Question: I have to show graph for gender and age in twitter like facebook demograph (attached with this)...
Is it possible to get data for gender and age from twitter using oauth or api according to follower count ?

Thanks in advance....
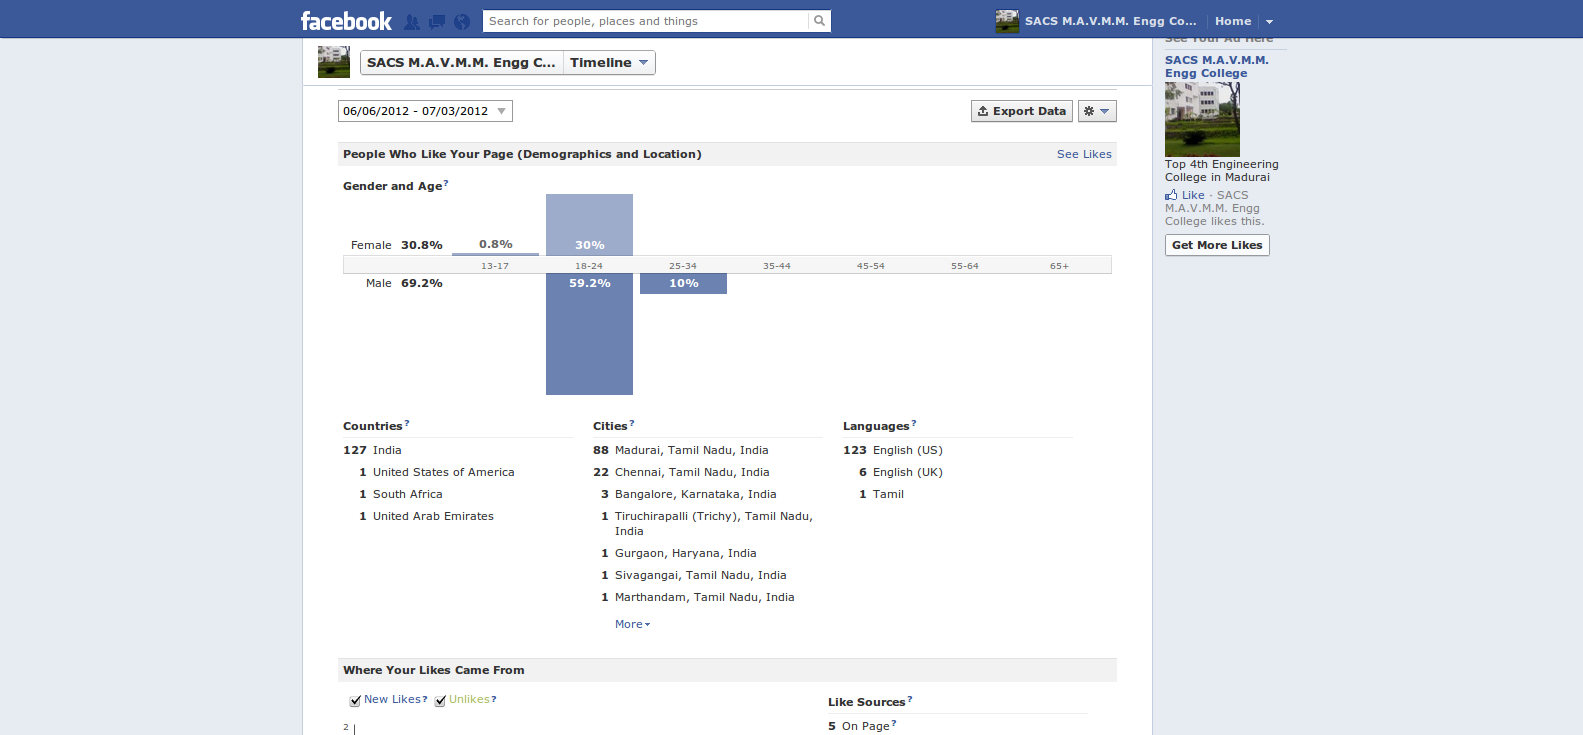
Answer: According to Twitter Employee @episod Taylor Singletary,
> Demographic data such as this is not available from the API -- and not
always appropriate as Twitter accounts can represent many things not
limited to persons alive or dead.
Read his answer <URL>